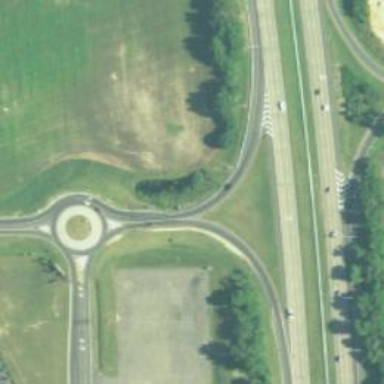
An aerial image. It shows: Onramp on motorway_link.